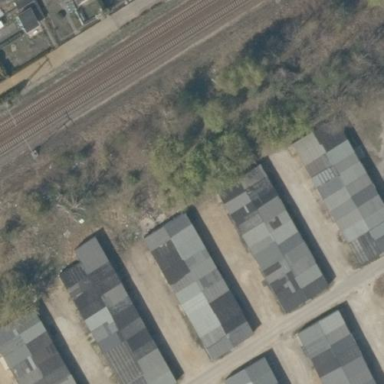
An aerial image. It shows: Group of garages.